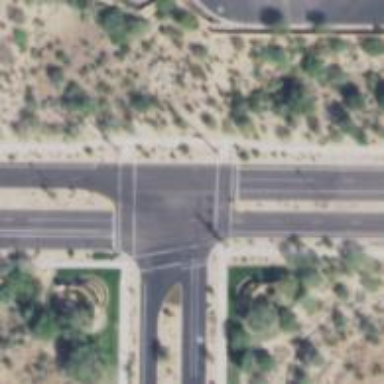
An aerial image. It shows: Solid stop line on the road.